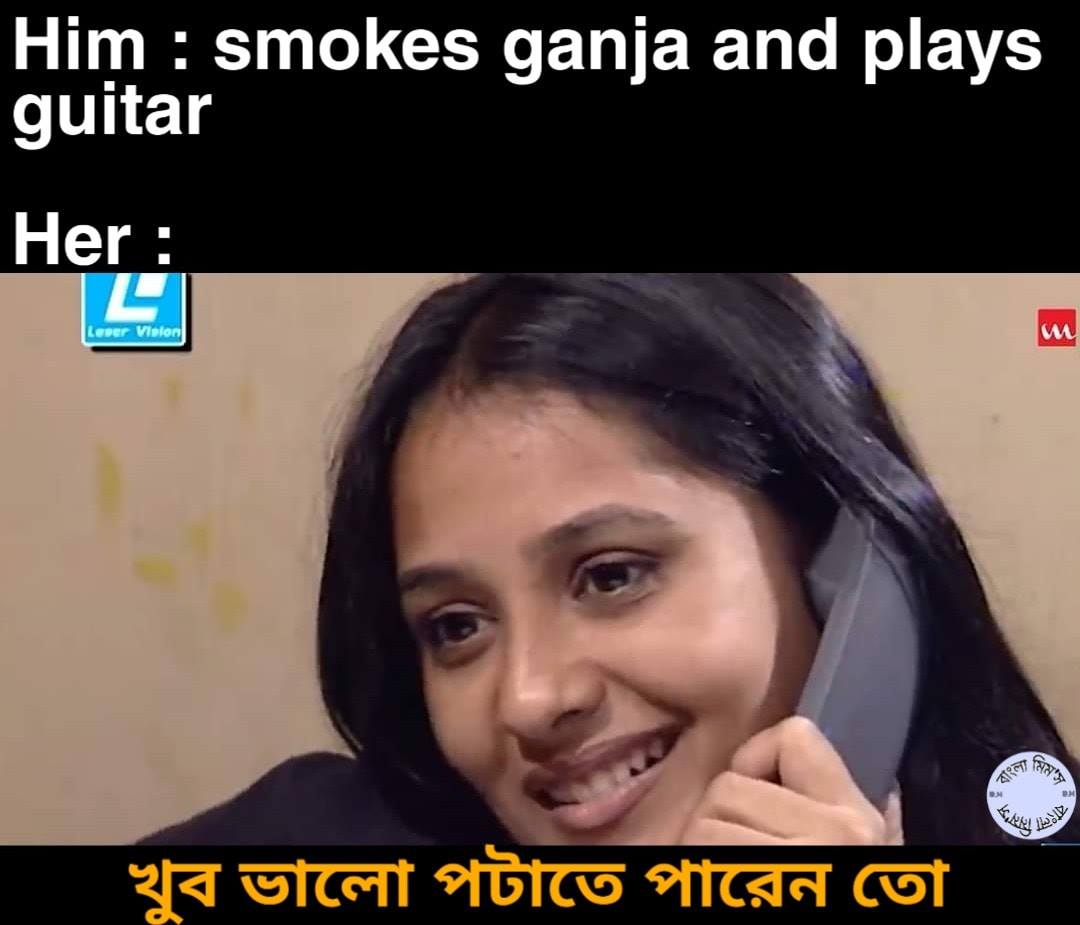
Caption: Him : smokes ganja and plays guitar    Her: খুব ভালো পটাতে পারন তো
Label: hate